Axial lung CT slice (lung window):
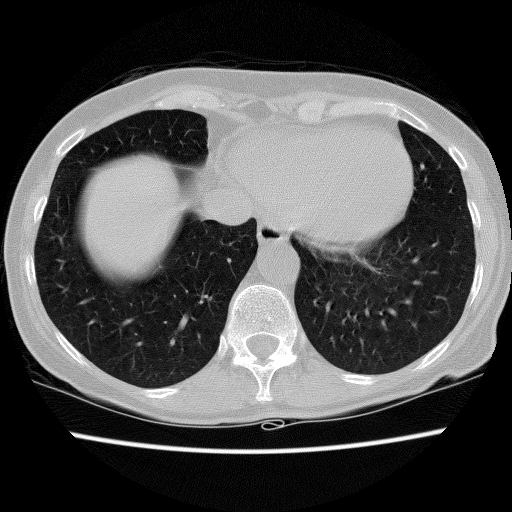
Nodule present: no